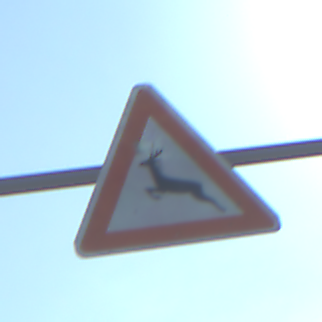
Verkehrszeichen: WildwechselRechts
Umgebung: Outdoor, Nature
Tageszeit: MorningAfternoon
Wetter: Clear
Licht: Natural
Jahreszeit: Autumn
Kontrast: HighContrast